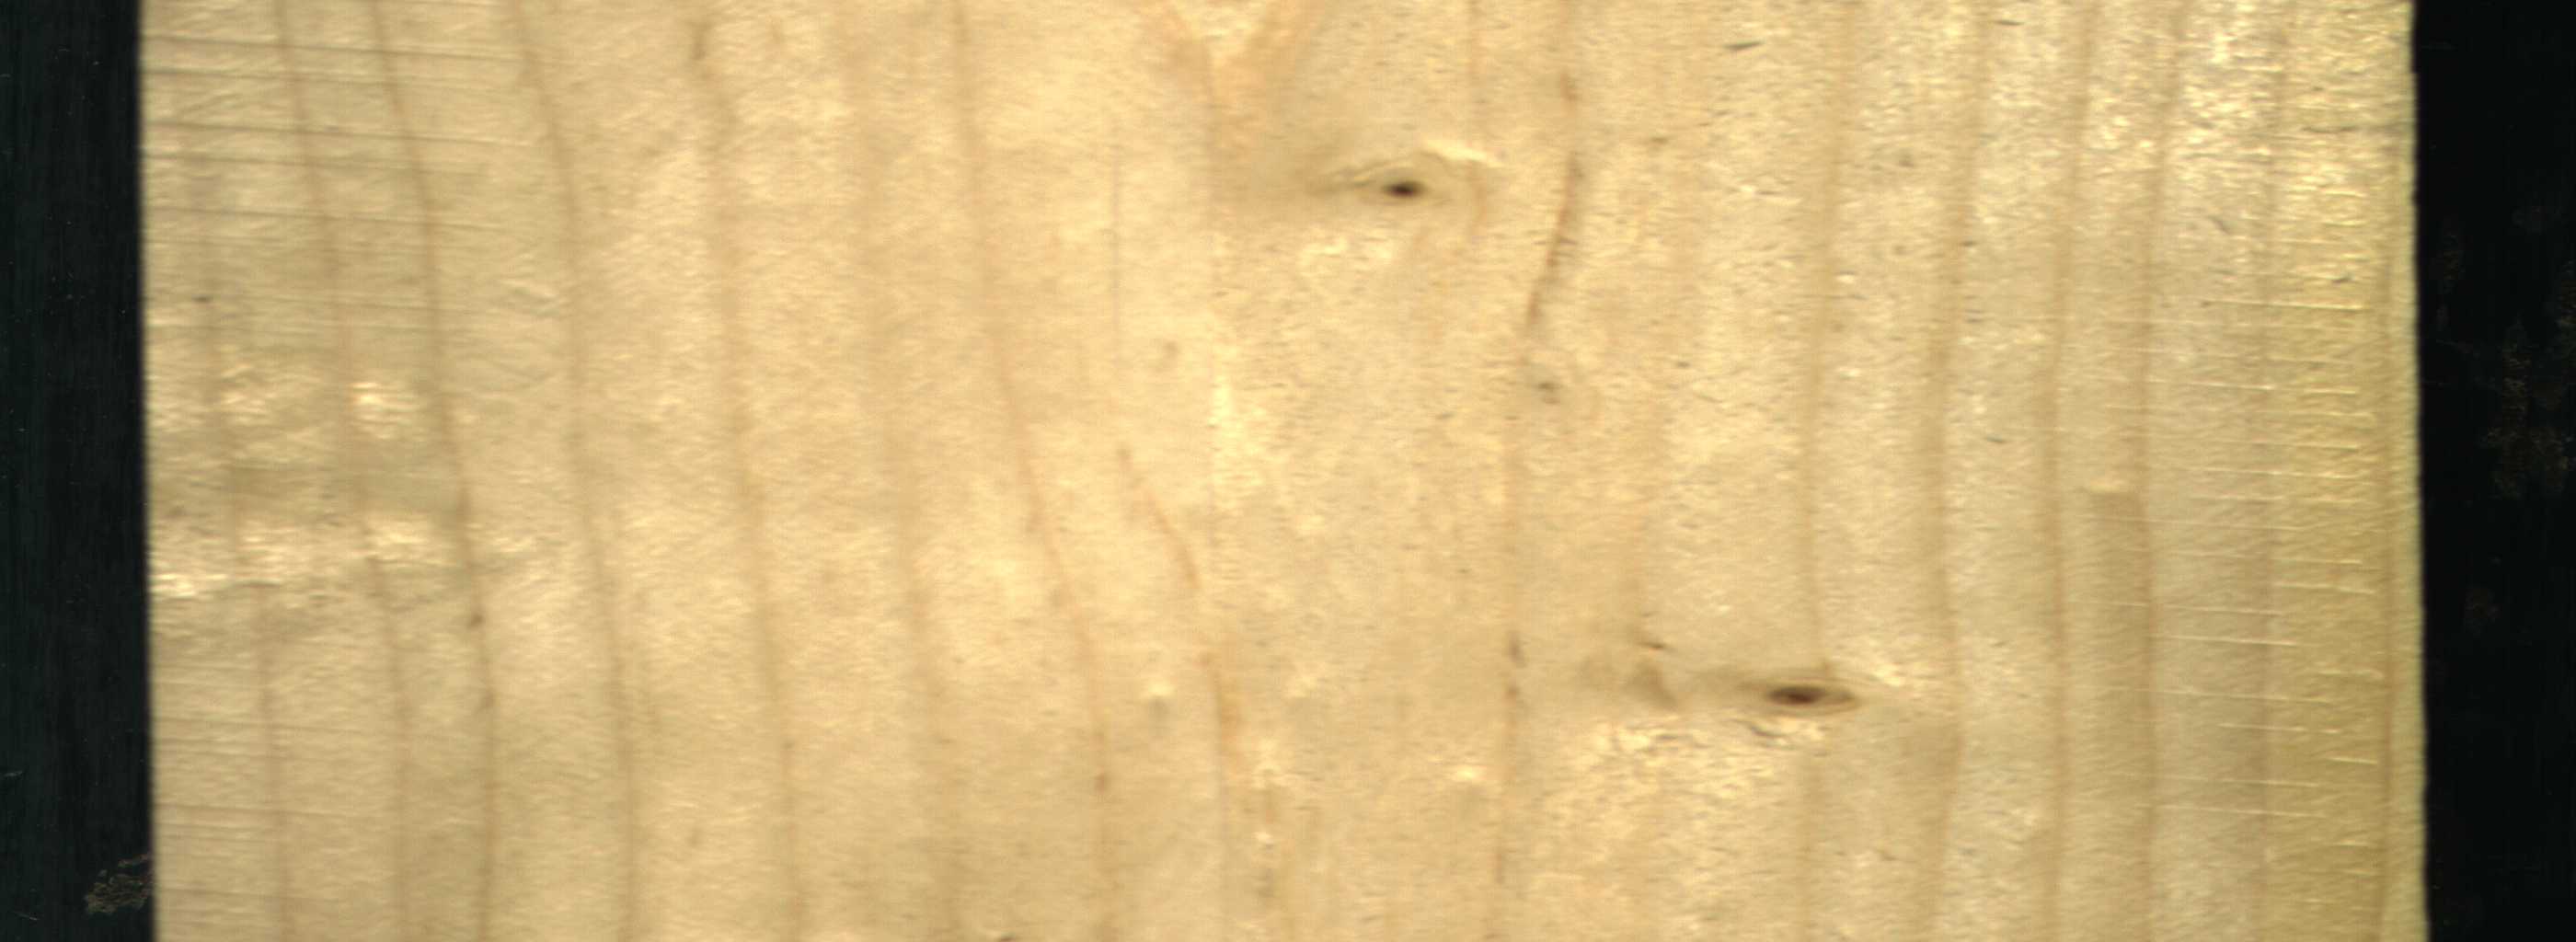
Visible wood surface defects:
Live_Knot
Live_Knot